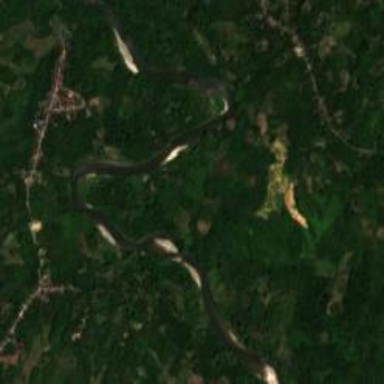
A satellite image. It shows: Beautiful river scene.